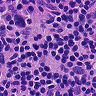
Metastatic tissue present: yes